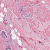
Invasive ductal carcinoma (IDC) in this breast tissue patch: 0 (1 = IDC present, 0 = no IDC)